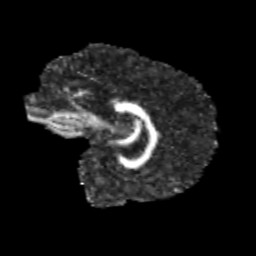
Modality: FA
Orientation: sagittal
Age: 14
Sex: female
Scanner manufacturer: siemens
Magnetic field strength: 3 T
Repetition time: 3.8 s
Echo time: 0.07 s